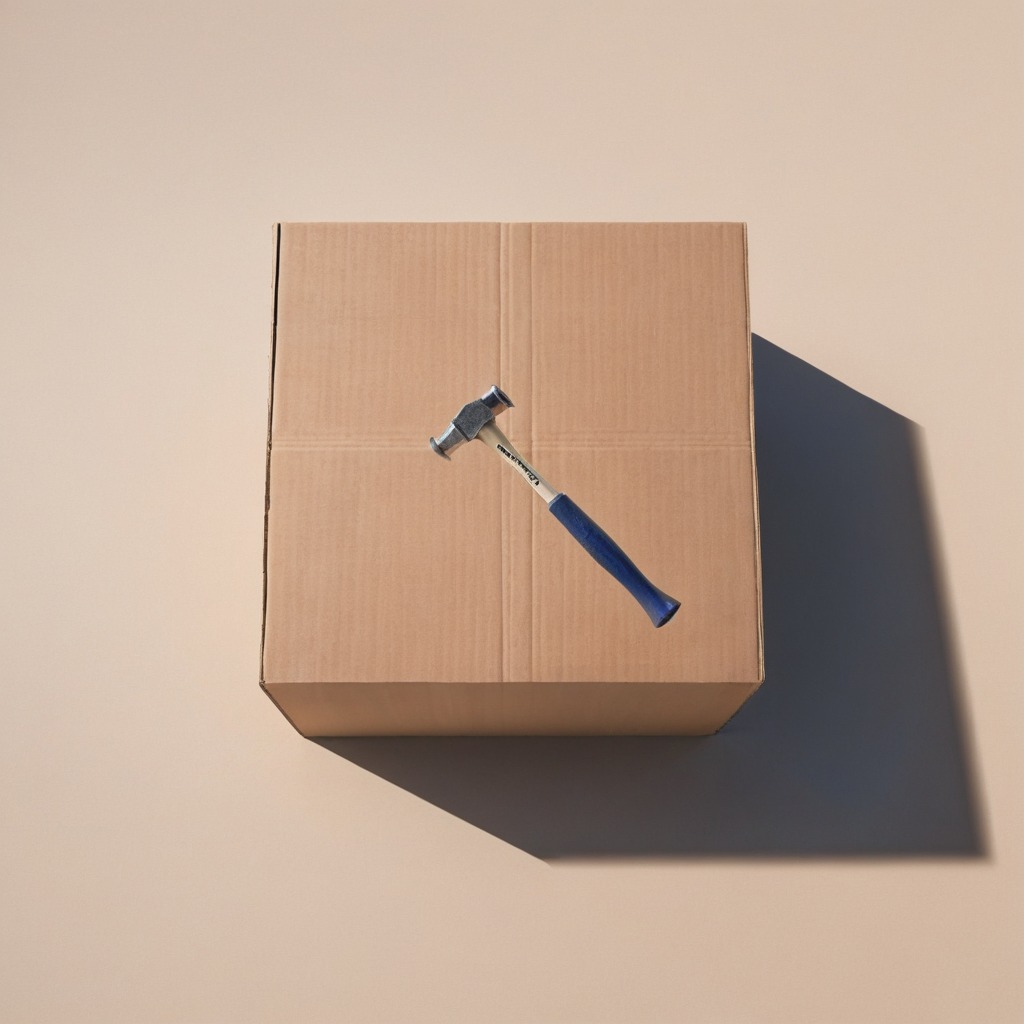
A hammer is lying on the cardboard box surface.